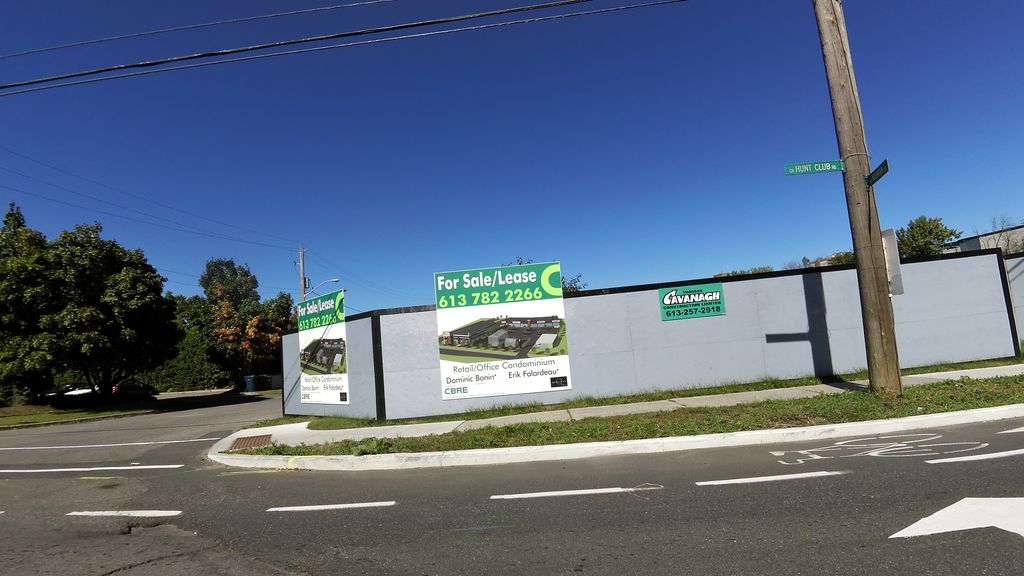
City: ottawa-gatineau